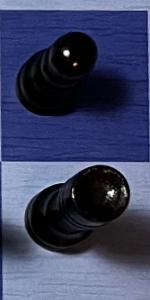
Label: Rook_Black